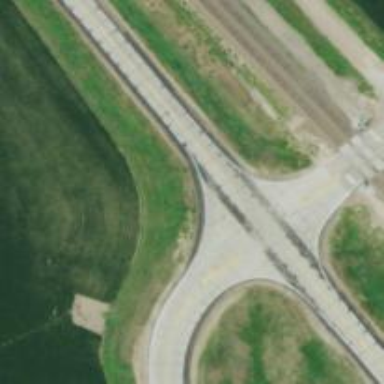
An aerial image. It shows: Road with stop sign.